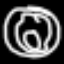
Label: donut